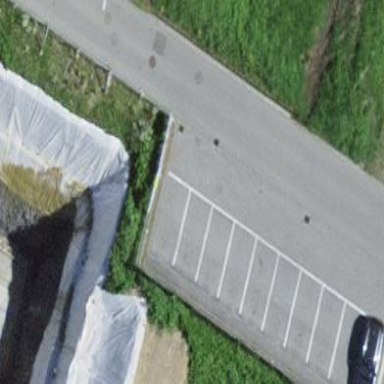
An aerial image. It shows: Parking area with surface.